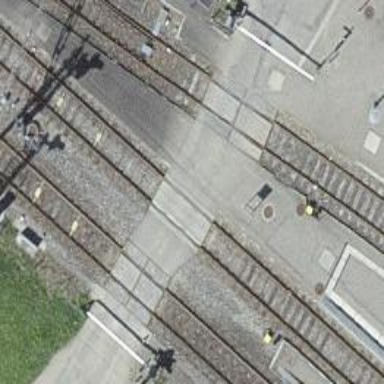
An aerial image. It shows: Level crossing along the railway.